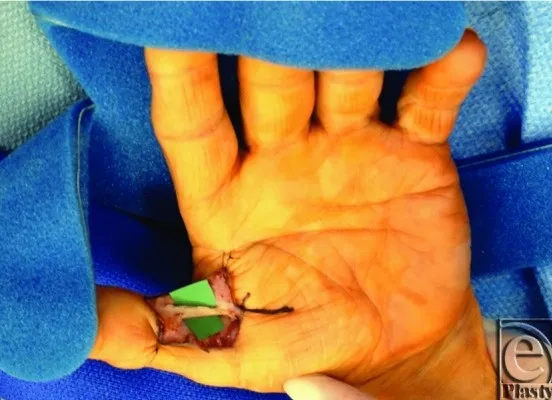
Intraoperative view of the left ulnar digital nerve of the thumb with AxoGuard Nerve Protector in place.
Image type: medical_photograph (other_medical_photograph)